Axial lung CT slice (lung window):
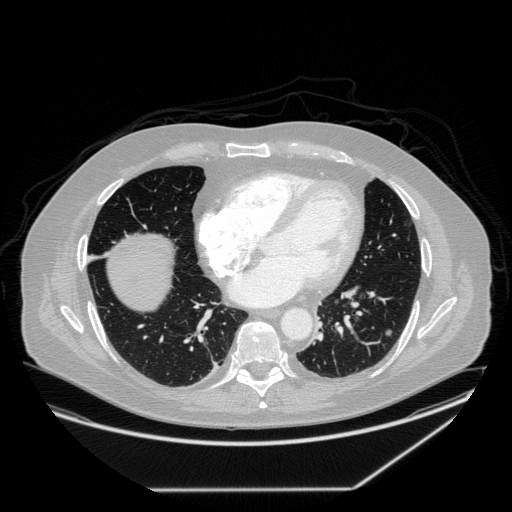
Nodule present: yes
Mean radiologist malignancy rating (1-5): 3.75